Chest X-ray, AP view. Patient: 53 years old, sex M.
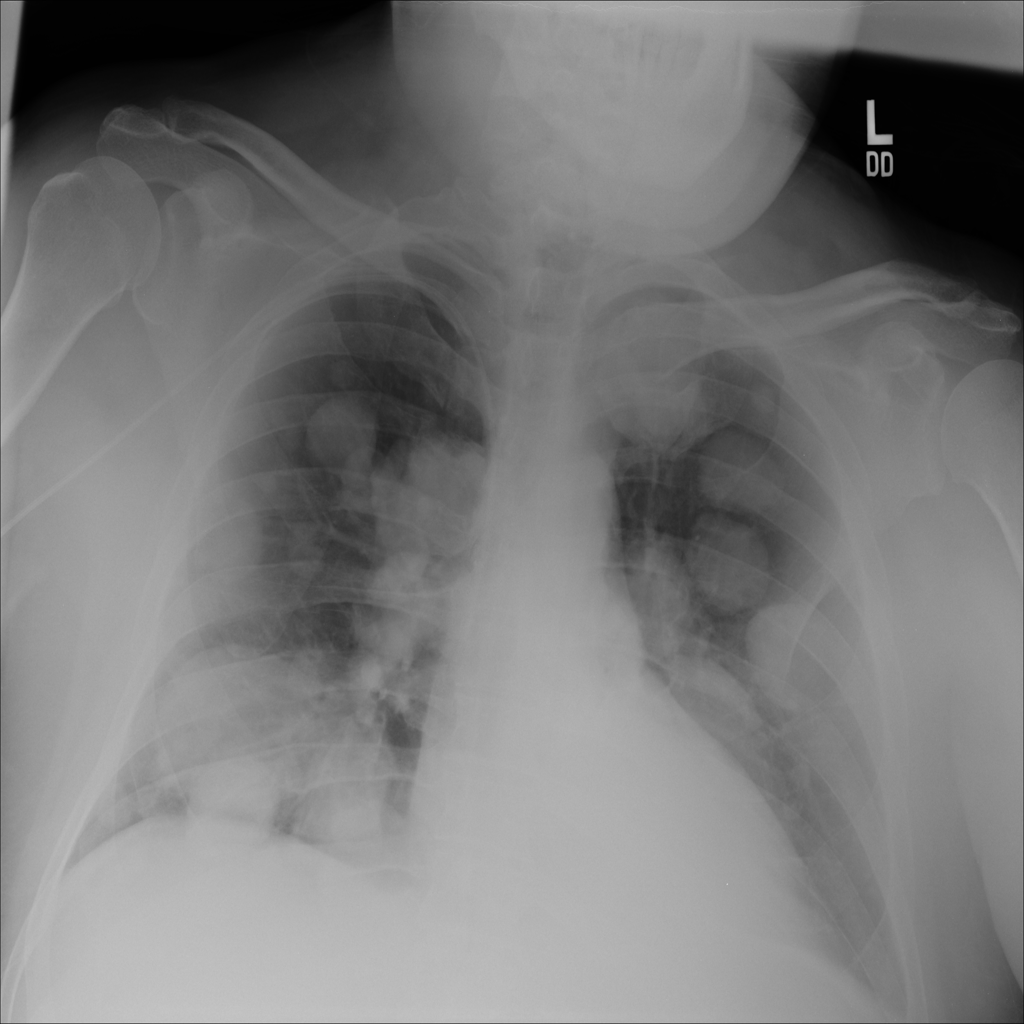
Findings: No Finding